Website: bh-photo
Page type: address-validator
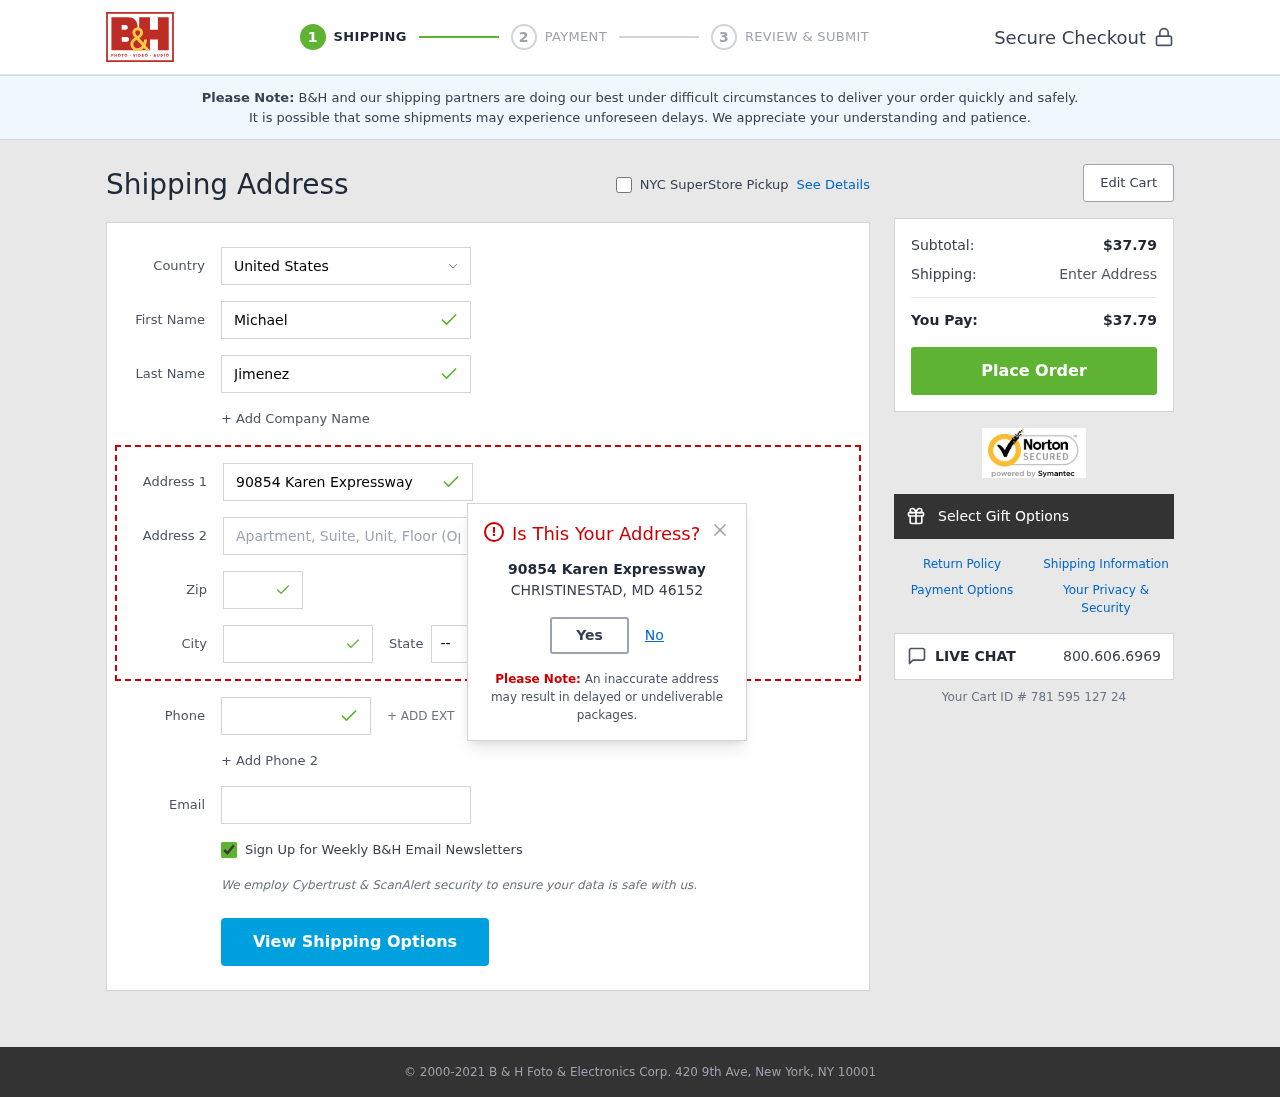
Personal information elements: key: PII_CITY
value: Christinestad
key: PII_COUNTRY
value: United States
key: PII_EMAIL
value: michael.jimenez@yahoo.com
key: PII_FIRSTNAME
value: Michael
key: PII_LASTNAME
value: Jimenez
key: PII_PHONE
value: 3388222884
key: PII_POSTCODE
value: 46152
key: PII_STATE_ABBR
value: MD
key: PII_STREET
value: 90854 Karen Expressway
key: PII_CITY_MODAL
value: CHRISTINESTAD
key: PII_POSTCODE_FULL
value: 46152
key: PII_POSTCODE_NUMERIC
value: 46152
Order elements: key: ORDER_SUBTOTAL
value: $37.79
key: ORDER_TOTAL
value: $37.79
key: ORDER_ID
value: Your Cart ID # 781 595 127 24